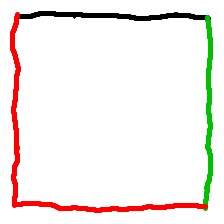
Shape: square